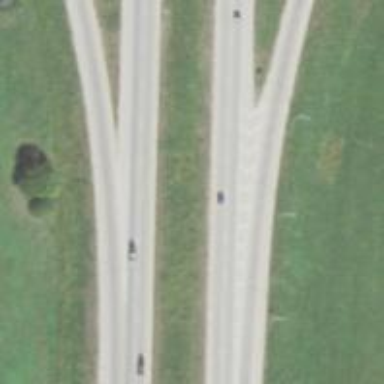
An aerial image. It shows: Motorway junction.